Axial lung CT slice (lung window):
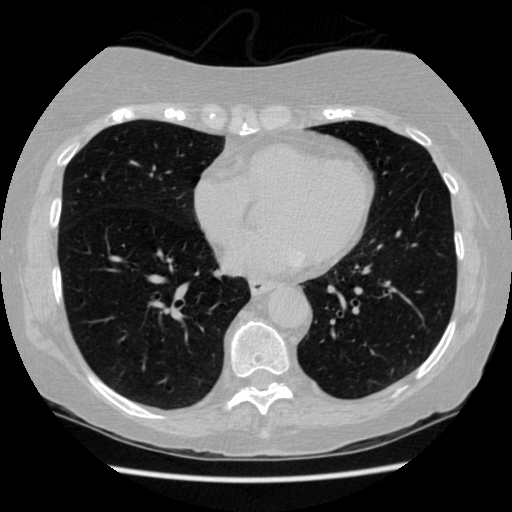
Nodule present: no